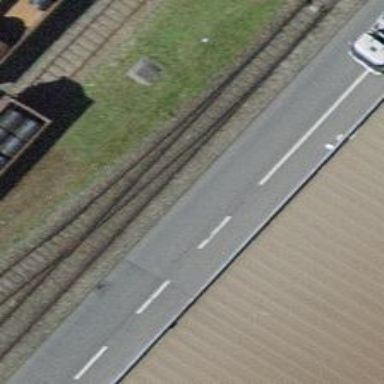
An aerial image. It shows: Railway switch.